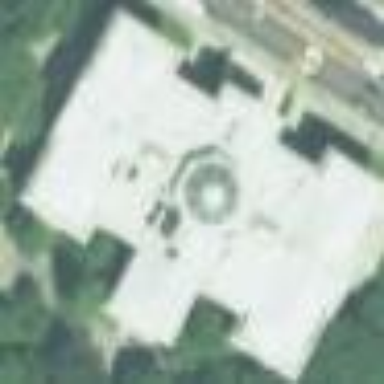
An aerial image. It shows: Government office building with light gray roof.